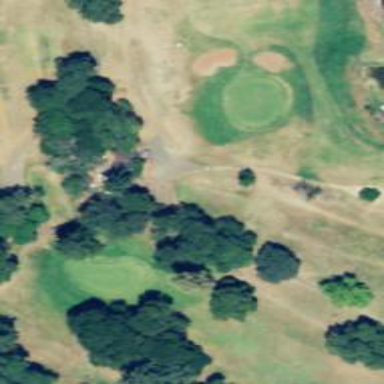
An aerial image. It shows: Pathway for golfing.